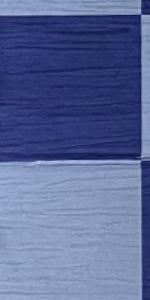
Label: Empty